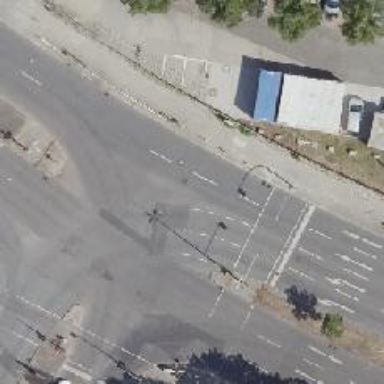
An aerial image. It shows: Tertiary road with asphalt surface. It is dual carriageway.